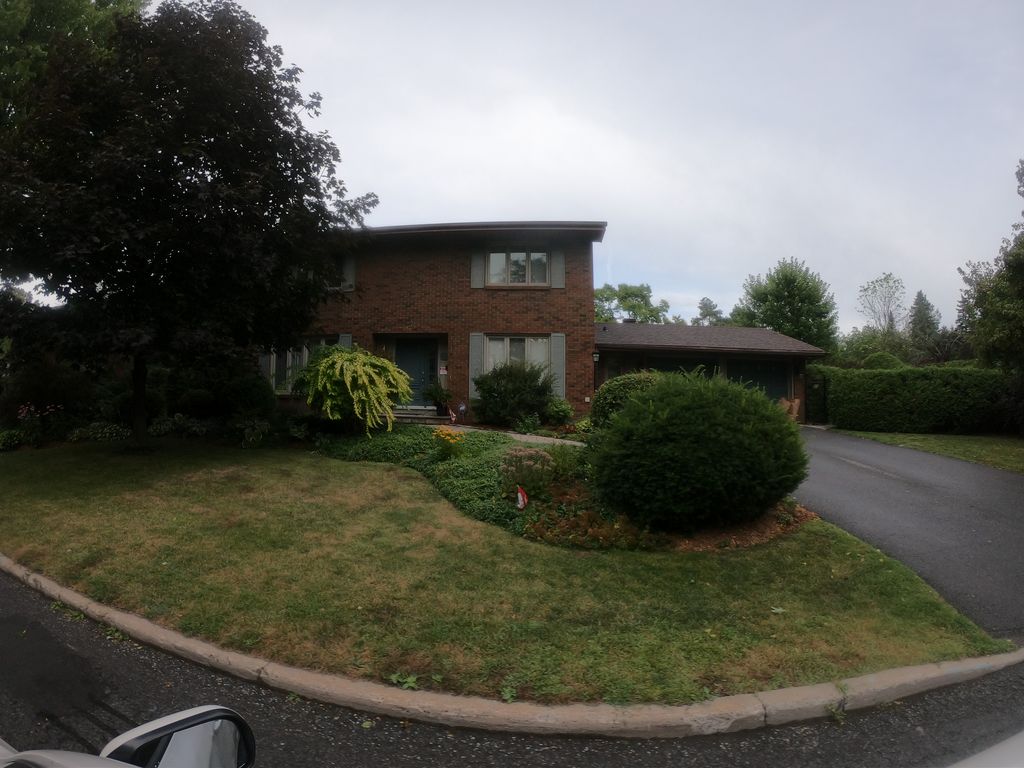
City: ottawa-gatineau